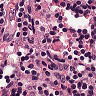
Metastatic tissue present: no